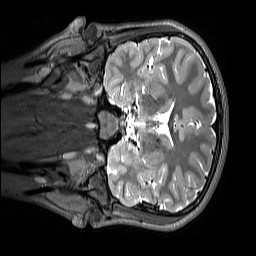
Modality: T2w
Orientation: coronal
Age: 11
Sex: male
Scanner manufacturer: siemens
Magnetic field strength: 3 T
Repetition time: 3.2 s
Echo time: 0.408 s